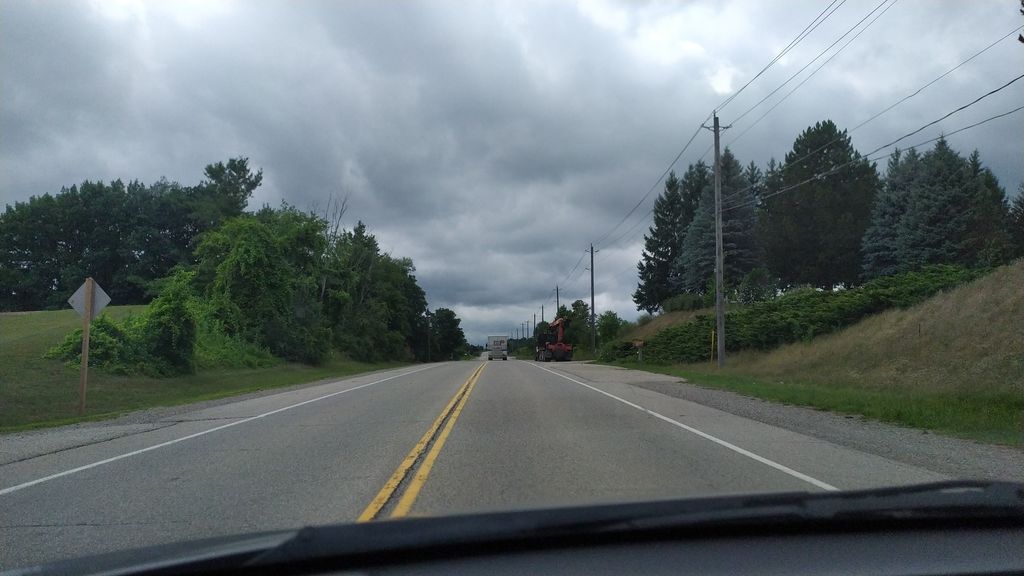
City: kitchener-waterloo